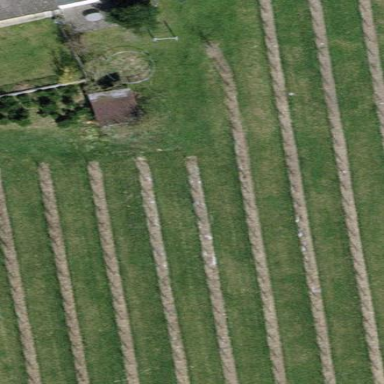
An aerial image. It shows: Orchard.